Field crop: maize
Growth stage: 2
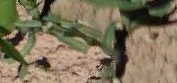
Species: maize